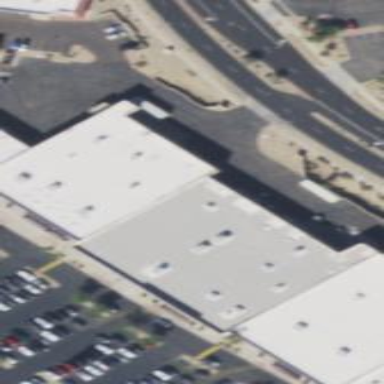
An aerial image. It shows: Building housing furniture shop.